Question: I have just imported my old project. But it shows error. I am not getting what type of error this is and why. and how to solve it. Anyone can give me idea how to resolve it.
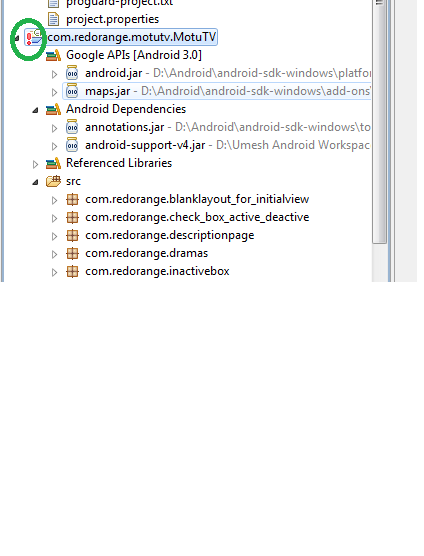
Answer: Right-click on the project name, --> Build Path --> Configure Build Path...
Check Projects and Libraries Tab, the reason for the red exclamation mark is in there.